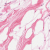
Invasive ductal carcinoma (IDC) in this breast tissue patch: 0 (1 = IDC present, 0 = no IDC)